八年级 · 画法几何学
如图, 在矩形 $A B C D$ 中, $B C=20 \mathrm{~cm}, P 、 Q 、 M 、 N$ 分别从 $A 、 B 、 C 、 D$ 出发, 沿 $A D 、 B C 、$ $C B 、 D A$ 方向在矩形的边上同时运动, 当有一个点先到达所在运动边的另一个端点时, 运动即停止、已知在相同时间内, 若 $B Q=x c m(x \neq 0)$, 则 $A P=2 x c m, C M=3 x \mathrm{~cm}, D N=x^{2} \mathrm{~cm}$,

(1)当 $x$ 为何值时, 点 $P 、 N$ 重合;

(2)当 $x$ 为何值时, 以 $P 、 Q 、 M 、 N$ 为顶点的四边形是平行四边形.

(备用图)
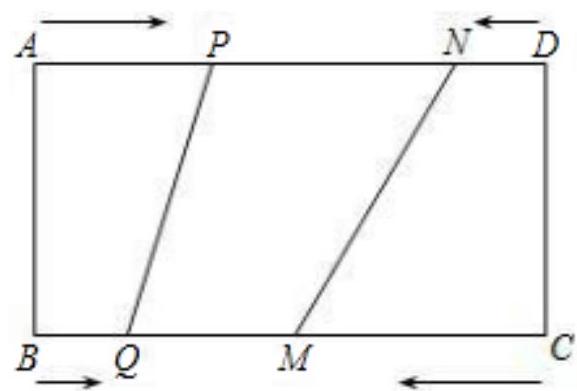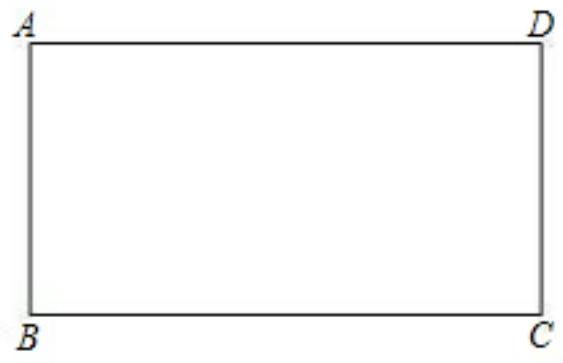
答案: 解: (1) $\because P, N$ 重合,

$\therefore 2 x+x^{2}=20$,

$\therefore x_{1}=\sqrt{21}-1, x_{2}=-\sqrt{21}-1$ (舍去),

$\therefore$ 当 $x=\sqrt{21}-1$ 时, $P, N$ 重合;

(2)因为当 $N$ 点到达 $A$ 点时, $x=2 \sqrt{5}$, 此时 $M$ 点和 $Q$ 点还未相遇,

所以点 $Q$ 只能在点 $M$ 的左侧,

(1)当点 $P$ 在点 $N$ 的左侧时, 依题意得

$20-(x+3 x)=20-\left(2 x+x^{2}\right)$,

解得 $x_{1}=0$ (舍去), $x_{2}=2$,

当 $x=2$ 时四边形 $P Q M N$ 是平行四边形;

(2)当点 $P$ 在点 $N$ 的右侧时, 依题意得

$20-(x+3 x)=\left(2 x+x^{2}\right)-20$,

解得 $x_{1}=-10$ (舍去), $x_{2}=4$,

当 $x=4$ 时四边形 $N Q M P$ 是平行四边形,

所以当 $x=2$ 或 $x=4$ 时, 以 $P, Q, M, N$ 为顶点的四边形是平行四边形.